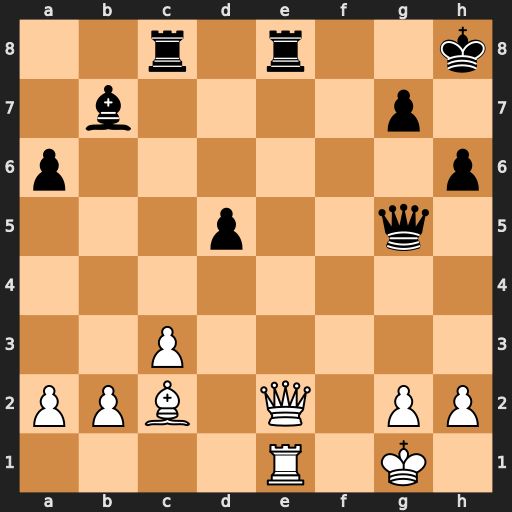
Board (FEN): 2r1r2k/1b4p1/p6p/3p2q1/8/2P5/PPB1Q1PP/4R1K1
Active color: w
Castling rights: -
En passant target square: -
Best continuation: Qxe8+ Rxe8 Rxe8#